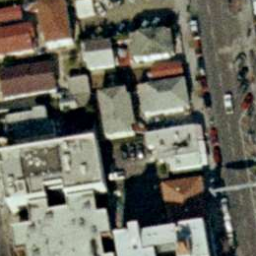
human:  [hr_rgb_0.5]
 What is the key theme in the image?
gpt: buildings